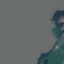
Label: SeaLake